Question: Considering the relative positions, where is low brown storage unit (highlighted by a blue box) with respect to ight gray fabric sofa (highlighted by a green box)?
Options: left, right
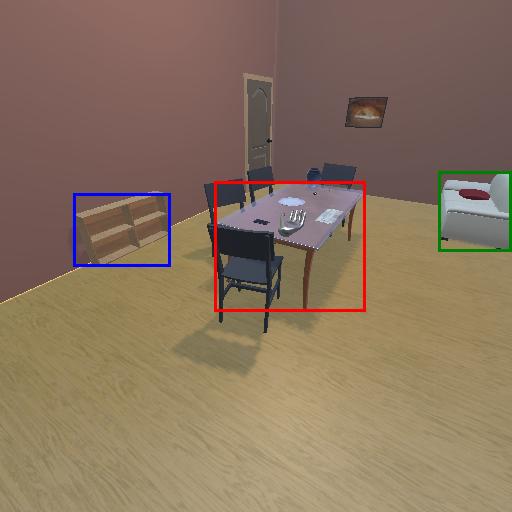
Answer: left